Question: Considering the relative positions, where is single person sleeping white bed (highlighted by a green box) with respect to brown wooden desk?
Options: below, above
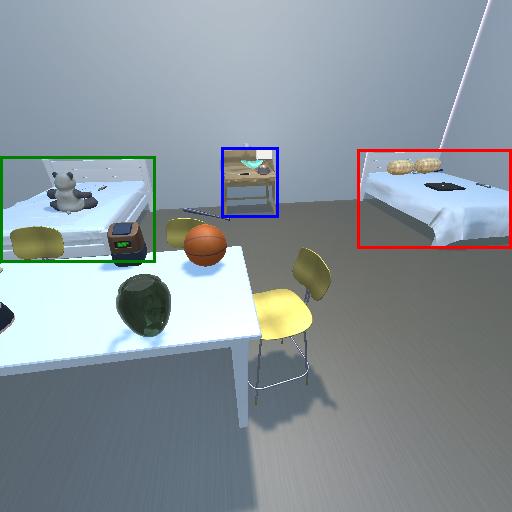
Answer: below